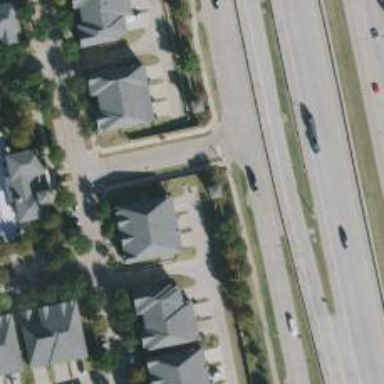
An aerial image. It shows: Alleyway designated as service road.